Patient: sex F, age 76
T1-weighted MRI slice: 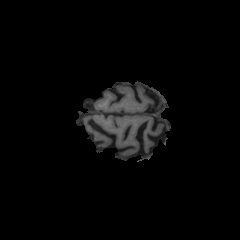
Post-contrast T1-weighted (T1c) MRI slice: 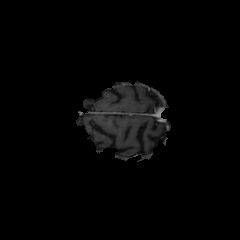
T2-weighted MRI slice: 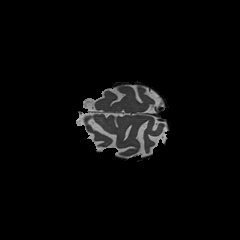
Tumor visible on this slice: no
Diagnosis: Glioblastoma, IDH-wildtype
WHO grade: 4